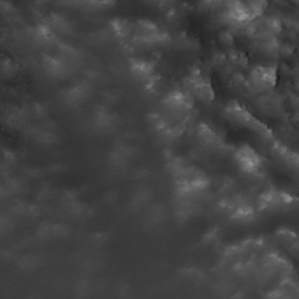
Label: non_frost